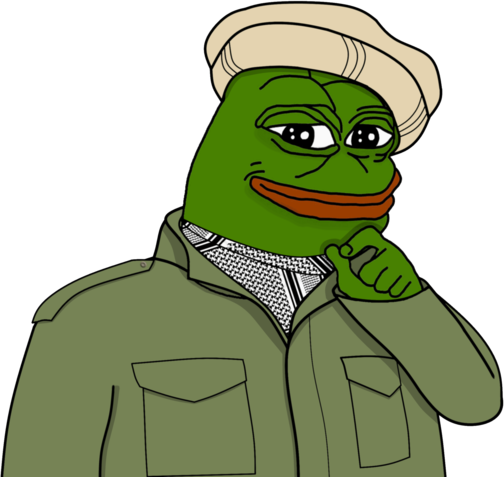
Label: 5_Pepe